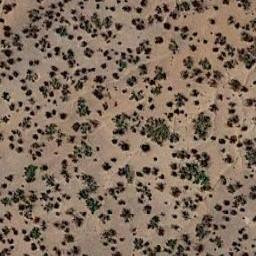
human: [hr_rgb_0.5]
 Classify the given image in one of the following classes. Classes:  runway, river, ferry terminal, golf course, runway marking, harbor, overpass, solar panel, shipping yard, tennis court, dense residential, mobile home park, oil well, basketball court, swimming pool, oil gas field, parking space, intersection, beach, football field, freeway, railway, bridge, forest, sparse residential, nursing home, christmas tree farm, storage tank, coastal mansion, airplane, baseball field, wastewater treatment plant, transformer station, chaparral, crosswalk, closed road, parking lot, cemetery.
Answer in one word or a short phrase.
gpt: chaparral